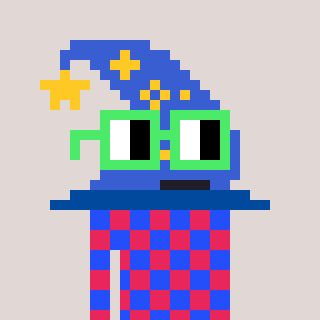
a pixel art character with square light green glasses, a wizard hat-shaped head and a redpinkish-colored body on a warm background